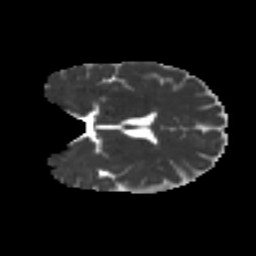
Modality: MD
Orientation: coronal
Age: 32
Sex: male
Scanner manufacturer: ge
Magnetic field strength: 3 T
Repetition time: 7.8 s
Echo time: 0.0609 s